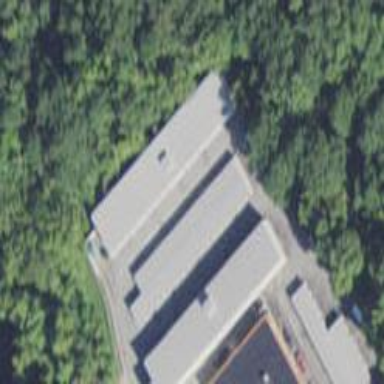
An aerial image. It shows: Commercial building.